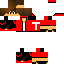
A male human skin with medium skin, wearing brown long hair dressed in a red tshirt and red pants, featuring a closed mouth.